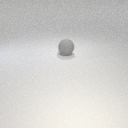
large gray rubber sphere